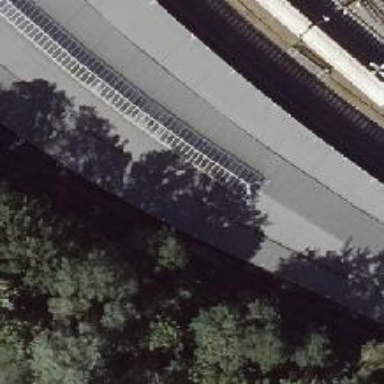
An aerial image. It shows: Siding service rail electrified at the top.